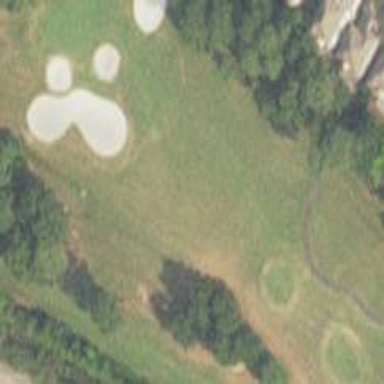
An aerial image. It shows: Rough area on grassy golf course.